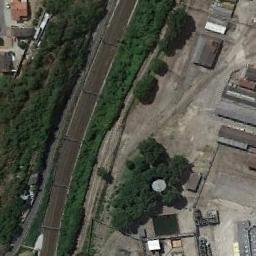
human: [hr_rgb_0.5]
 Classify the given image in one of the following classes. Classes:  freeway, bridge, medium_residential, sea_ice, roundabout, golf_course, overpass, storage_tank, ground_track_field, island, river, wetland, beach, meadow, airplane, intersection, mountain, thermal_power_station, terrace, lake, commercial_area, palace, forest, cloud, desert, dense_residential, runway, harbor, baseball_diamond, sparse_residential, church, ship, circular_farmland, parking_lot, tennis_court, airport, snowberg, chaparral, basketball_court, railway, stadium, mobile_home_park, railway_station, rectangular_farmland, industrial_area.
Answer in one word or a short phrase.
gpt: railway